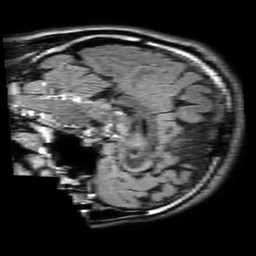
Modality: FLAIR
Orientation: sagittal
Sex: male
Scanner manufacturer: philips
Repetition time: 11 s
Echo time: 0.125 s